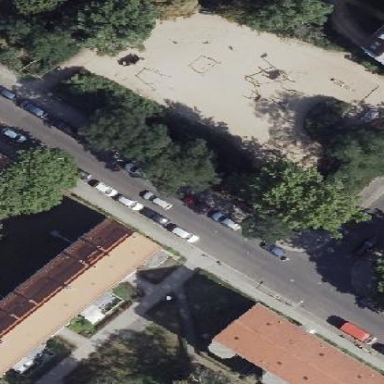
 surrounded by natural sandy environment."